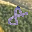
Label: 8